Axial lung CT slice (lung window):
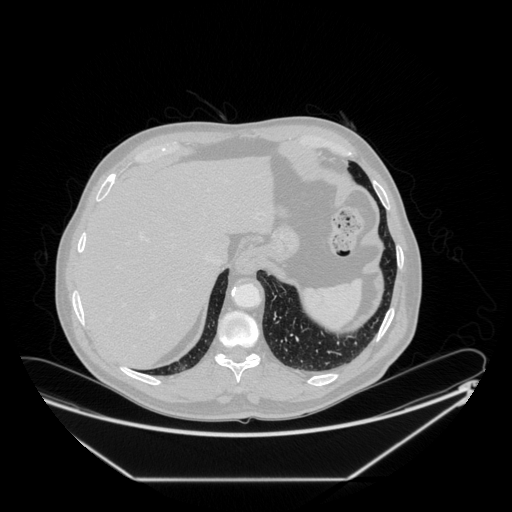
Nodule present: no